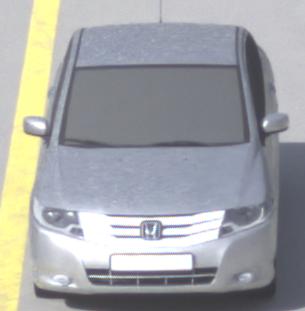
Make: Honda
Model: City
Detailed model: Gen. 6
Model produced from: 2008
Model produced until: 2013
Doors: 4
Color: white
Road condition: dry road
Daytime: morning or afternoon
Contrast: medium contrast